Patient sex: M
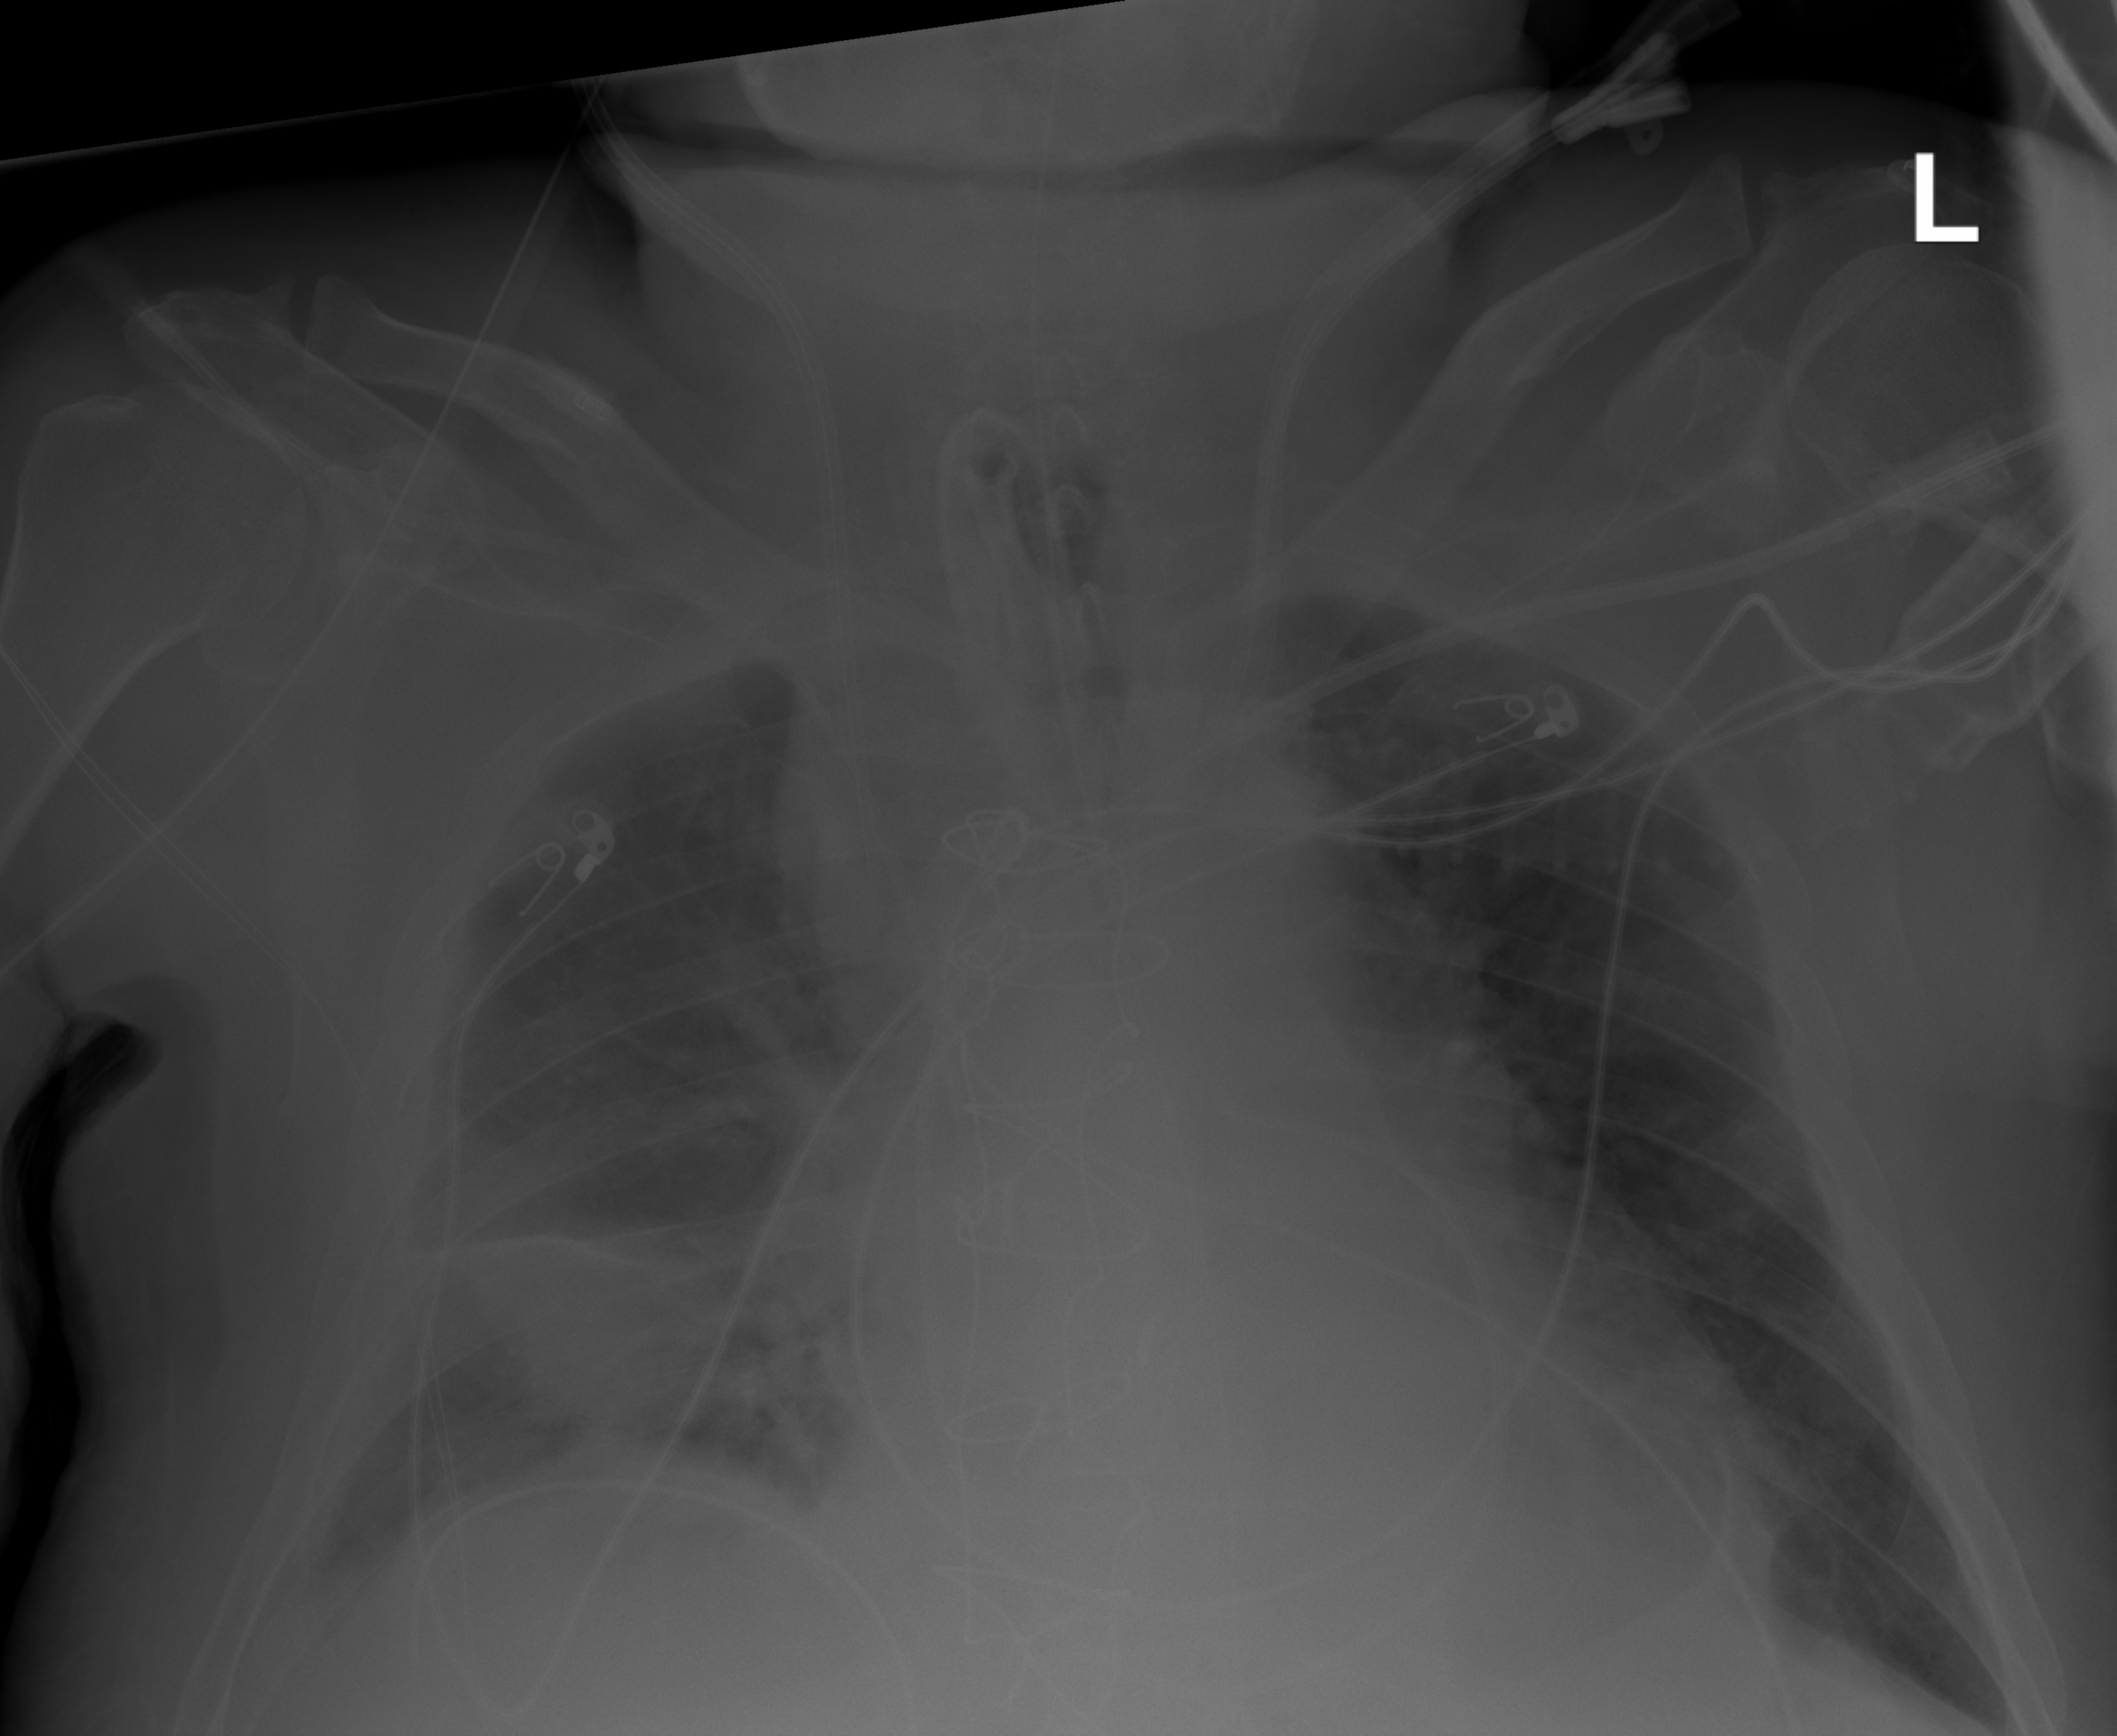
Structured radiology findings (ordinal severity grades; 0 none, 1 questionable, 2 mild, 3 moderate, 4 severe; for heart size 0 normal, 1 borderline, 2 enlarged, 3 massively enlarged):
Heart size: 2
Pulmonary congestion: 2
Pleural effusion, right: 0
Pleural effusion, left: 2
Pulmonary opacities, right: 2
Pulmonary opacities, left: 2
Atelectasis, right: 2
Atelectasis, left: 2